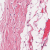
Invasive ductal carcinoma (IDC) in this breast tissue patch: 0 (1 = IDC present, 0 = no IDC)